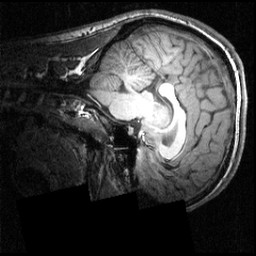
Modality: T1w
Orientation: sagittal
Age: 18
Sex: male
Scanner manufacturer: siemens
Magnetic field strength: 3.951 T
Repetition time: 1.5 s
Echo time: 0.00335 s